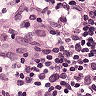
Metastatic tissue present: no